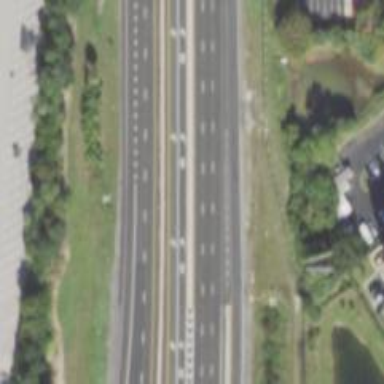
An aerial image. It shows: Motorway junction.